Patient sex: M
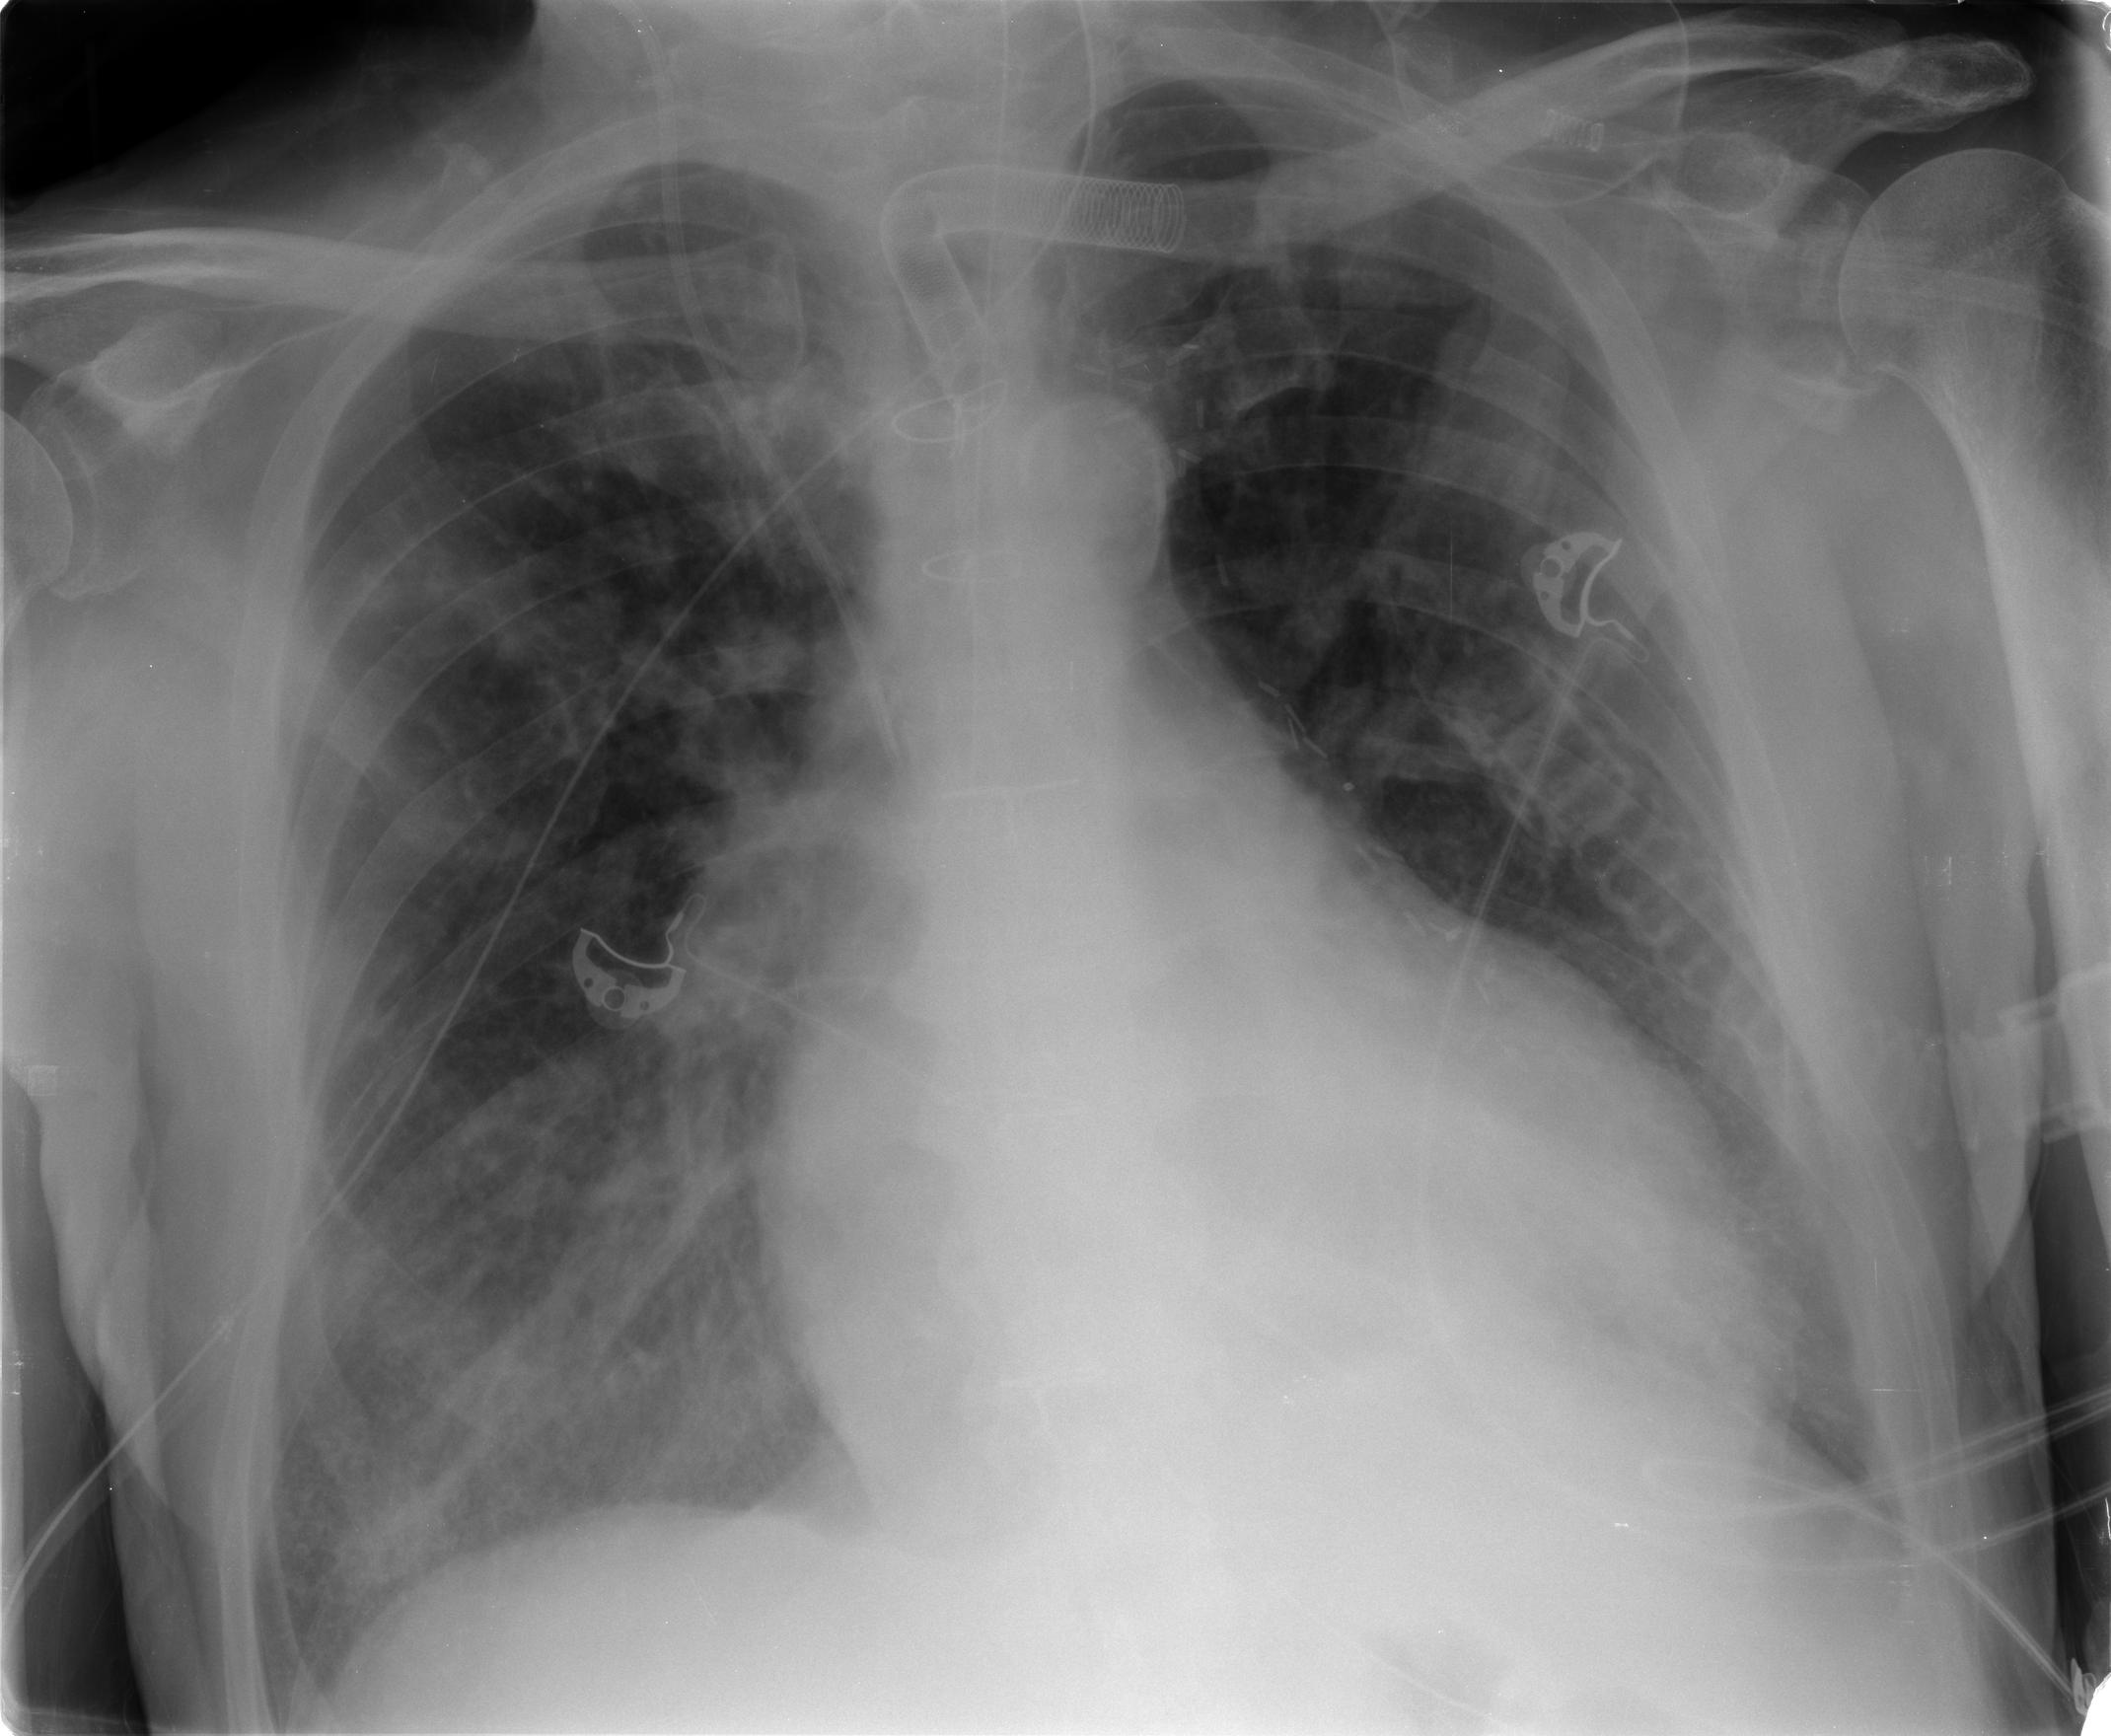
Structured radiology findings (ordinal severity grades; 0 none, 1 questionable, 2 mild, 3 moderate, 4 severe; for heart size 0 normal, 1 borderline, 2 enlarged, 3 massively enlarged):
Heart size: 3
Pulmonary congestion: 2
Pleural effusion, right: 2
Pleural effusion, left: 0
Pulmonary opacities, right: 3
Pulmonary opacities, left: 2
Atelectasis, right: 2
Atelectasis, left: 2